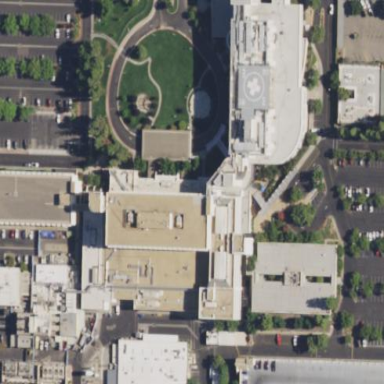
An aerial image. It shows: Healthcare facility identified as hospital.